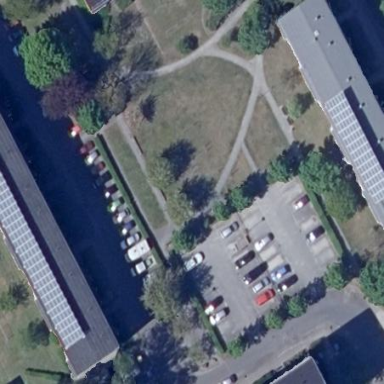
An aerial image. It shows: Parking area with surface.